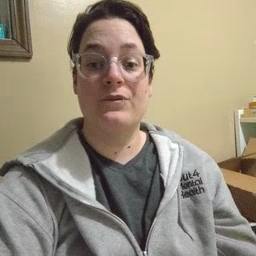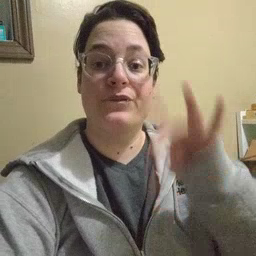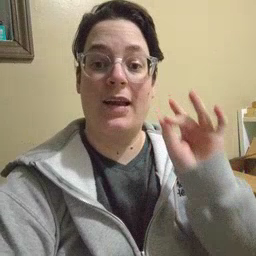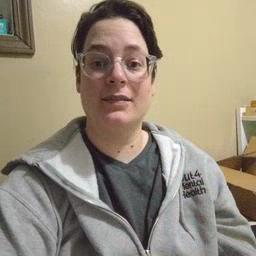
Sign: find